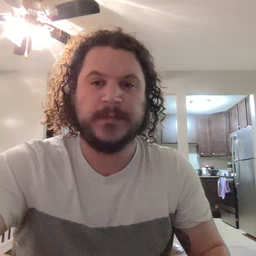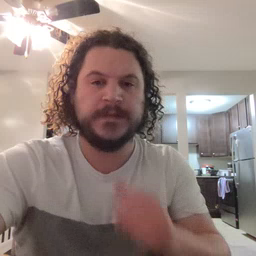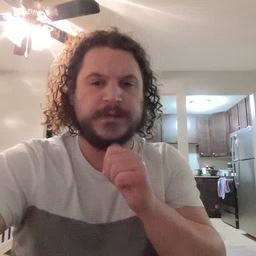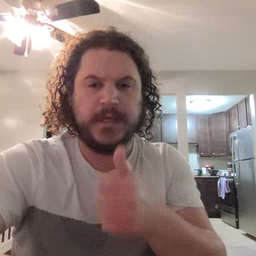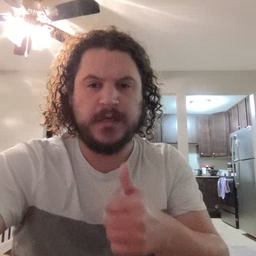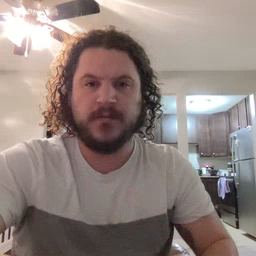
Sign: not